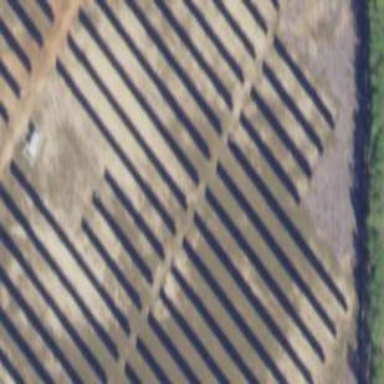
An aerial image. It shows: Solar power generator with photovoltaic panels.